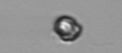
Label: Dinophyceae